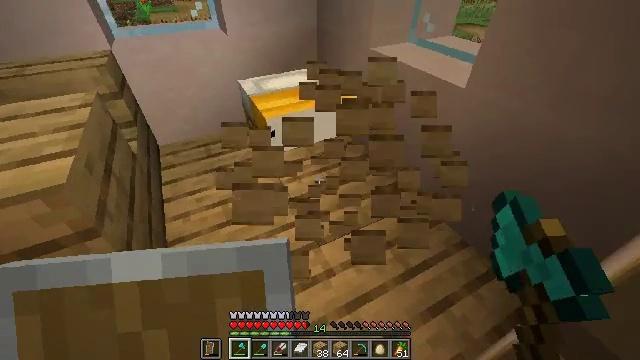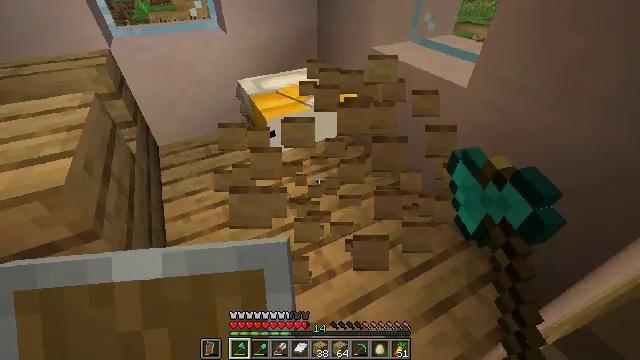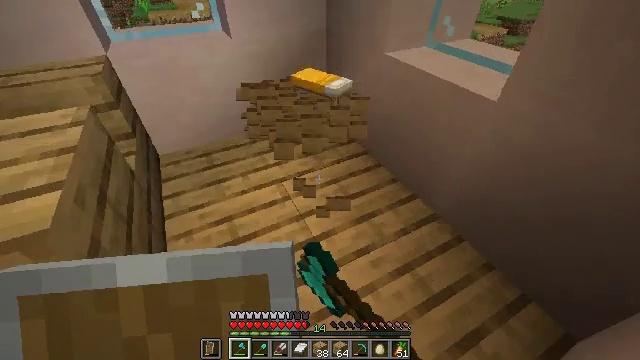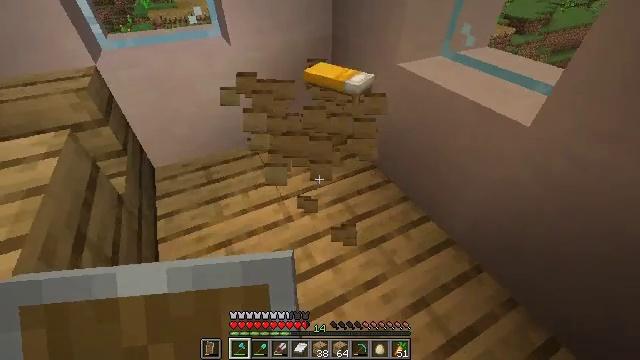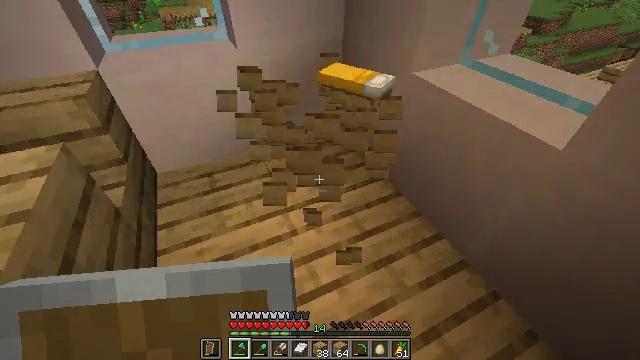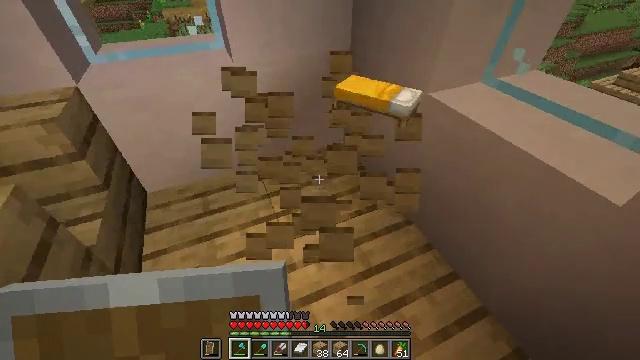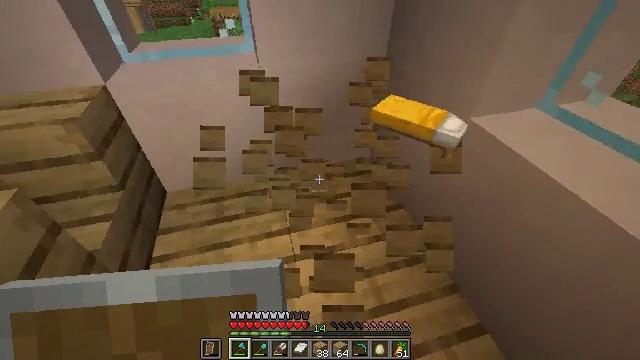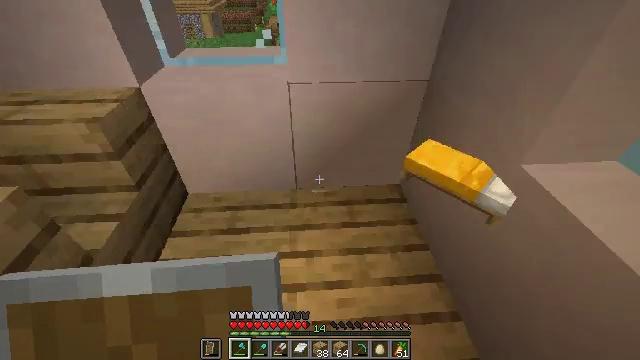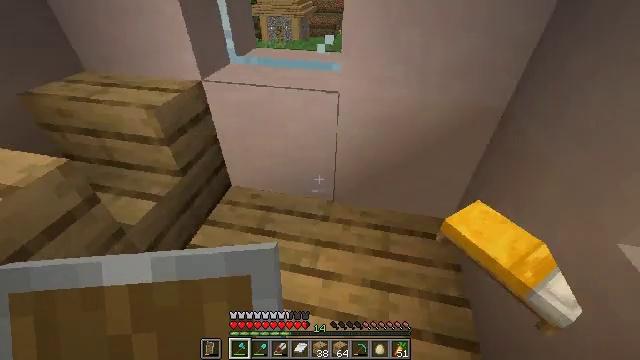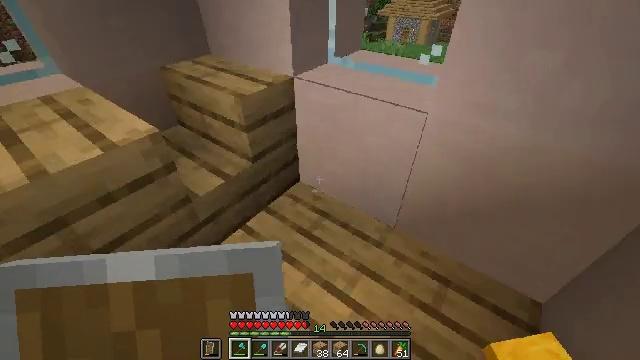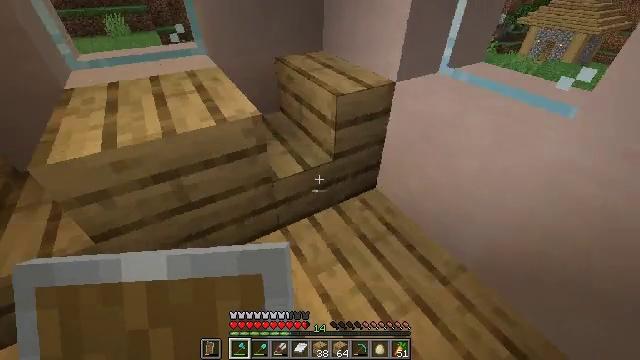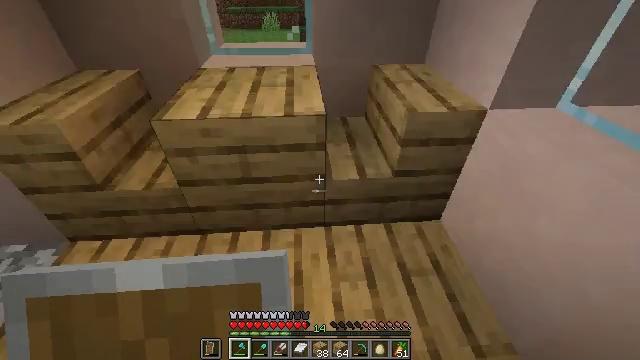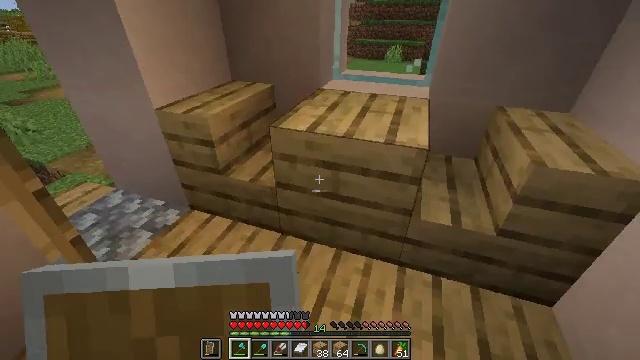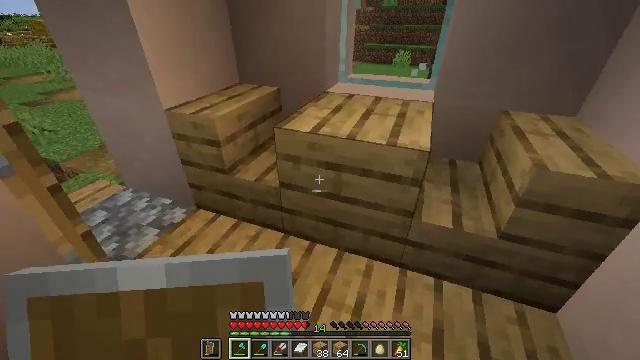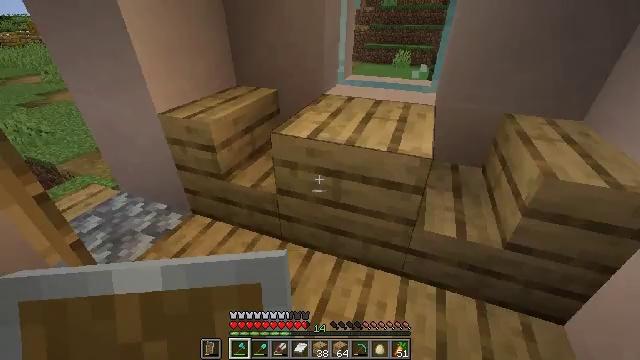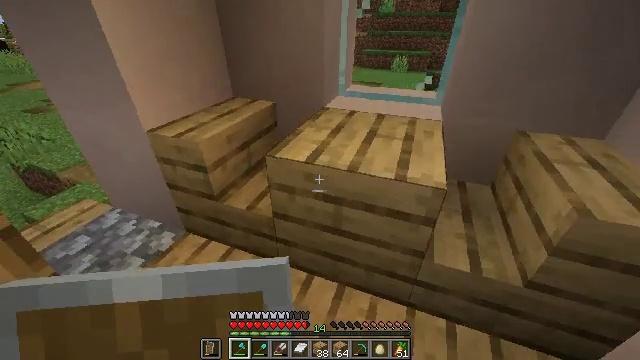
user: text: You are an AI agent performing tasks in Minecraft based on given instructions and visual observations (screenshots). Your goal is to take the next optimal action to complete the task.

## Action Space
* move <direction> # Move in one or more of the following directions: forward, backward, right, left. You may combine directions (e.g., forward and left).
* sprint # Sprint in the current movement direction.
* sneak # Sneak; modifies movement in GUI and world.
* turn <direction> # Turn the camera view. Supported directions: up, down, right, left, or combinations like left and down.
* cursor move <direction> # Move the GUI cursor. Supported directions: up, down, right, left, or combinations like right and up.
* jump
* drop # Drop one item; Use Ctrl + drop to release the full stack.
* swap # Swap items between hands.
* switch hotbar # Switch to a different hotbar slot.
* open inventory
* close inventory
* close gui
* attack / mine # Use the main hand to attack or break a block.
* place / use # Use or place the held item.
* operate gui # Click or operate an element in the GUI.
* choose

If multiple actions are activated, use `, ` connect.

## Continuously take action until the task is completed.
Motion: motion action
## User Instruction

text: Mine the lime bed to collect it.
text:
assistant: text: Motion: move forward, attack / mine
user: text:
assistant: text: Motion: move forward, attack / mine
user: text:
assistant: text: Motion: move forward
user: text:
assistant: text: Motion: move forward, turn left
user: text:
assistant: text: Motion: move forward, turn left
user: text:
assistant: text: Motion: move forward and move right, turn left
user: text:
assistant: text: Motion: move forward and move right, turn left and up
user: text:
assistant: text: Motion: move forward and move right, turn left
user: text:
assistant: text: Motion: move forward and move right, turn left
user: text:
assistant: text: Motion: move right, turn left
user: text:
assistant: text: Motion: turn left
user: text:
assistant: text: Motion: turn left and up
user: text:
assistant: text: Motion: move forward, turn left
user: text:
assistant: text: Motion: move forward, sprint
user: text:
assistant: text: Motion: move forward, sprint
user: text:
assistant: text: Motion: move forward, sprint
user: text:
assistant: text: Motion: move forward, sprint, turn left
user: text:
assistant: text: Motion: move forward, sprint, turn left and up
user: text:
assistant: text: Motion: move forward, sprint, turn left and up
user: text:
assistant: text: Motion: move forward, sprint, turn left and up
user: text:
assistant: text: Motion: move forward, sprint, turn left and up
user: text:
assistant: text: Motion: move forward, sprint, turn left and up
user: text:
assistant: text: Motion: move forward, sprint, turn left
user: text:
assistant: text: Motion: move forward, sprint, turn left and up
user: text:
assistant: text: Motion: move forward, sprint
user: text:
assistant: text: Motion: move forward, sprint
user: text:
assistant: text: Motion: move forward, sprint, turn right and up
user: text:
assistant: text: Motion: move forward, sprint, turn right and up
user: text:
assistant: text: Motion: move forward, sprint
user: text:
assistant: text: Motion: move forward, sprint, turn right